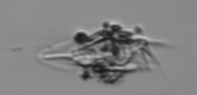
Label: Tintinnina